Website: apple
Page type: customer-info-address
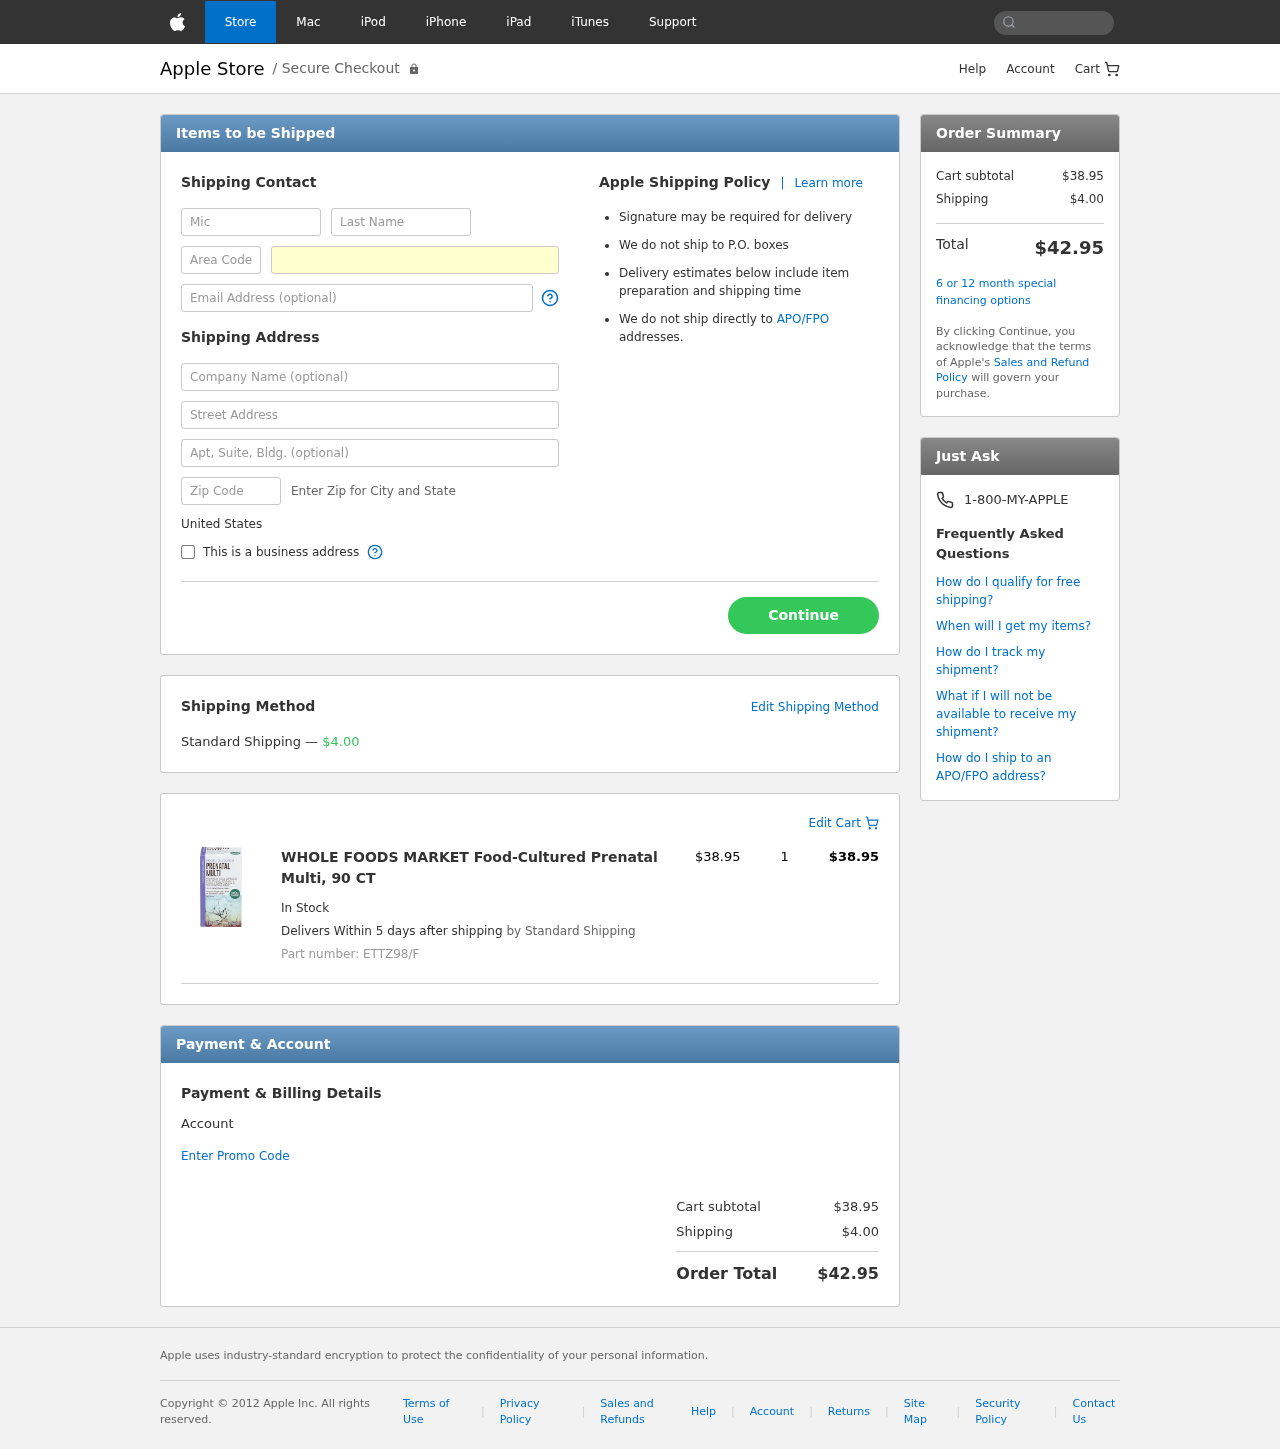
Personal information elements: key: PII_COUNTRY
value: United States
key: PII_FIRSTNAME
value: Michelle
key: PII_LASTNAME
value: Griffin
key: PII_PHONE_AREA
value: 538
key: PII_PHONE_LINE
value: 0401
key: PII_EMAIL
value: michelle_griffin@gmail.com
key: PII_COMPANY
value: Hudson LLC
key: PII_STREET
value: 4261 Burns Shores
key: PII_POSTCODE
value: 92218
Product elements: key: PRODUCT1_NAME
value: WHOLE FOODS MARKET Food-Cultured Prenatal Multi, 90 CT
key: PRODUCT1_PRICE
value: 38.95
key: PRODUCT1_QUANTITY
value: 1
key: PRODUCT1_SKU
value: ETTZ98/F
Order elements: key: ORDER_SHIPPING_COST
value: $4.00
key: ORDER_ITEM_TOTAL
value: $38.95
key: ORDER_SUBTOTAL
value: $38.95
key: ORDER_TOTAL
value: $42.95